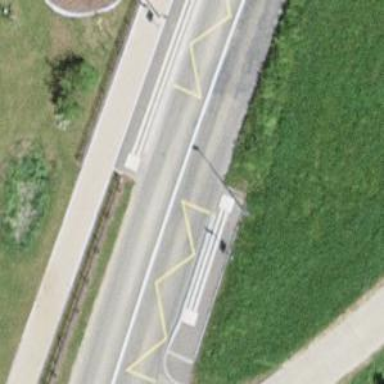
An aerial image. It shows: Bus stop with designated public transport stop position.